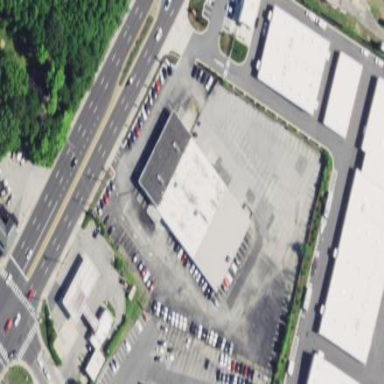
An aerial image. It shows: Building housing car shop.